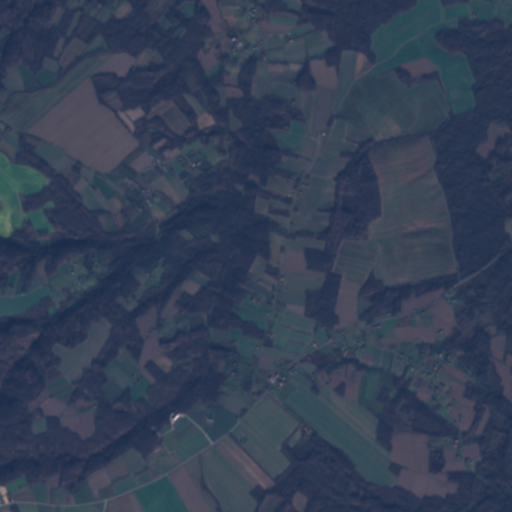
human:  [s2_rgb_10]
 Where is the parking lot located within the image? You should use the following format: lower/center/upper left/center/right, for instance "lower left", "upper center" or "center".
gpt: The parking lot is located in the lower center of the image.
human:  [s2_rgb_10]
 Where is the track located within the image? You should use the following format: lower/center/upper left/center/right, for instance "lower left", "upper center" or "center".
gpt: There is no track in the image.